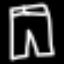
Label: pants